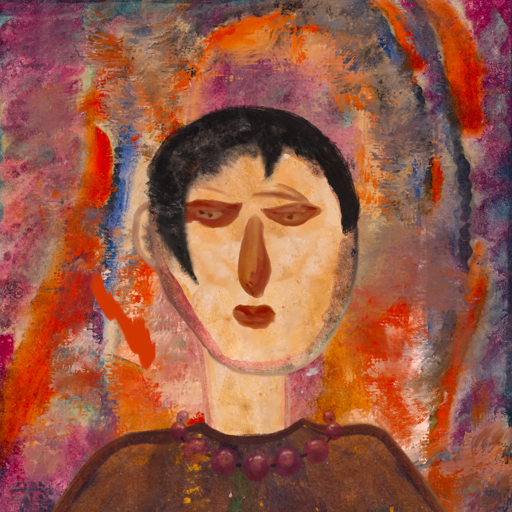
Background: Experience, Head And Neck Front: Childish, Face Front: Pious_Lady, Bust: Comrade, Hair Front: Roy_Bahadur, Head Accessory: Blank, Second Necklace: Blank, Necklace: Irani_2, Baby: Blank